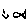
Label: fish